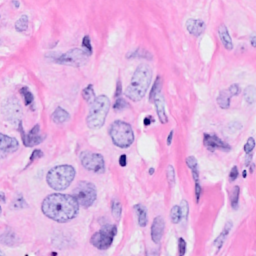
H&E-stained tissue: Breast